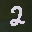
Label: 2